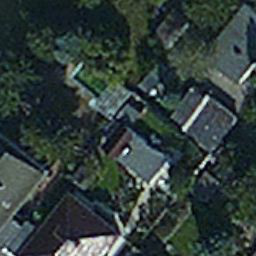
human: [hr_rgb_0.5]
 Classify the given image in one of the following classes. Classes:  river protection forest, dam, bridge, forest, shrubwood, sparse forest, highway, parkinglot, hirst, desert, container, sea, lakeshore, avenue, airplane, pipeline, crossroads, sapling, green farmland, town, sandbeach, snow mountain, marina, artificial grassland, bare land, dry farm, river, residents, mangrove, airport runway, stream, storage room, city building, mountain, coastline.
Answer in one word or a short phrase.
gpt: residents